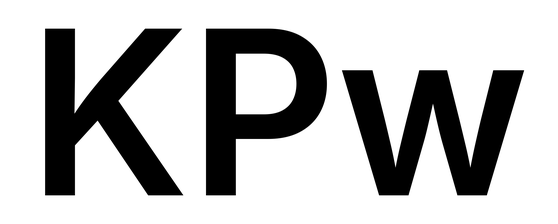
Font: Inter_SemiBold